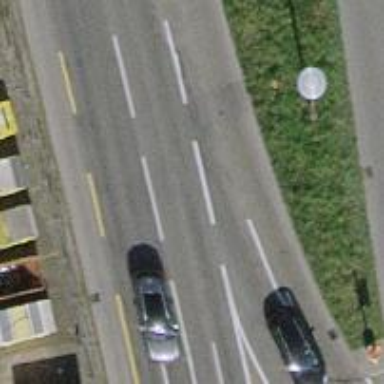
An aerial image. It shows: Road with traffic signals.